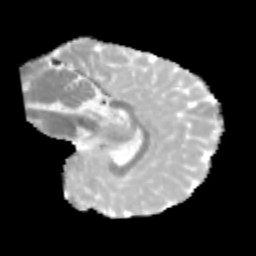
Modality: MD
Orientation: sagittal
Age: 11
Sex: male
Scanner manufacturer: siemens
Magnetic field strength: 3 T
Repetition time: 3.8 s
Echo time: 0.07 s